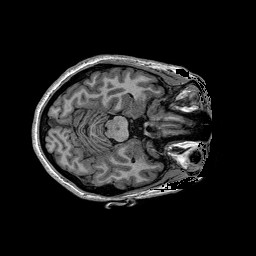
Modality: T1w
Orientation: coronal
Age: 50
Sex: female